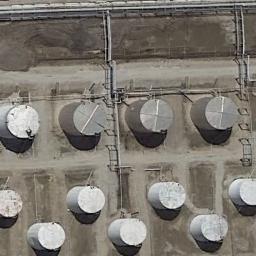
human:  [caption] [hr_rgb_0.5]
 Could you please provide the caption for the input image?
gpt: There are many storage tanks of different sizes .

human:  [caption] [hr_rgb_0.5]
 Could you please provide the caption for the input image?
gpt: There are several neatly arranged large oil storage tanks in the factory, And there are large lawns in the factory .

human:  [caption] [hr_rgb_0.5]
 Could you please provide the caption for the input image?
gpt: Here are four black storage tanks of the same size .

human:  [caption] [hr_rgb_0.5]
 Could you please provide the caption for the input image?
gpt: There are some white and black storage tanks on the bare land .

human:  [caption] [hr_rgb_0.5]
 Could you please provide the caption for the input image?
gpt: There are some storage tanks arranged neatly .